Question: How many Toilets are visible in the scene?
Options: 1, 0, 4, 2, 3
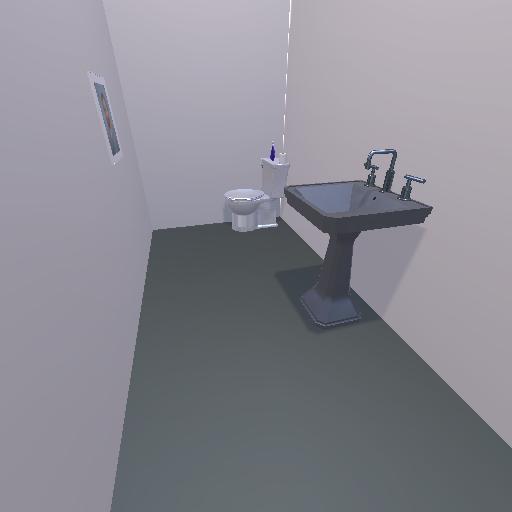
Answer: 1